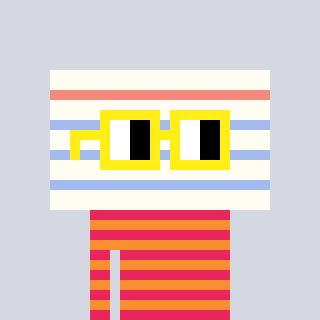
a pixel art character with square yellow glasses, a empty notebook page-shaped head and a orange-colored body on a cool background